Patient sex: M
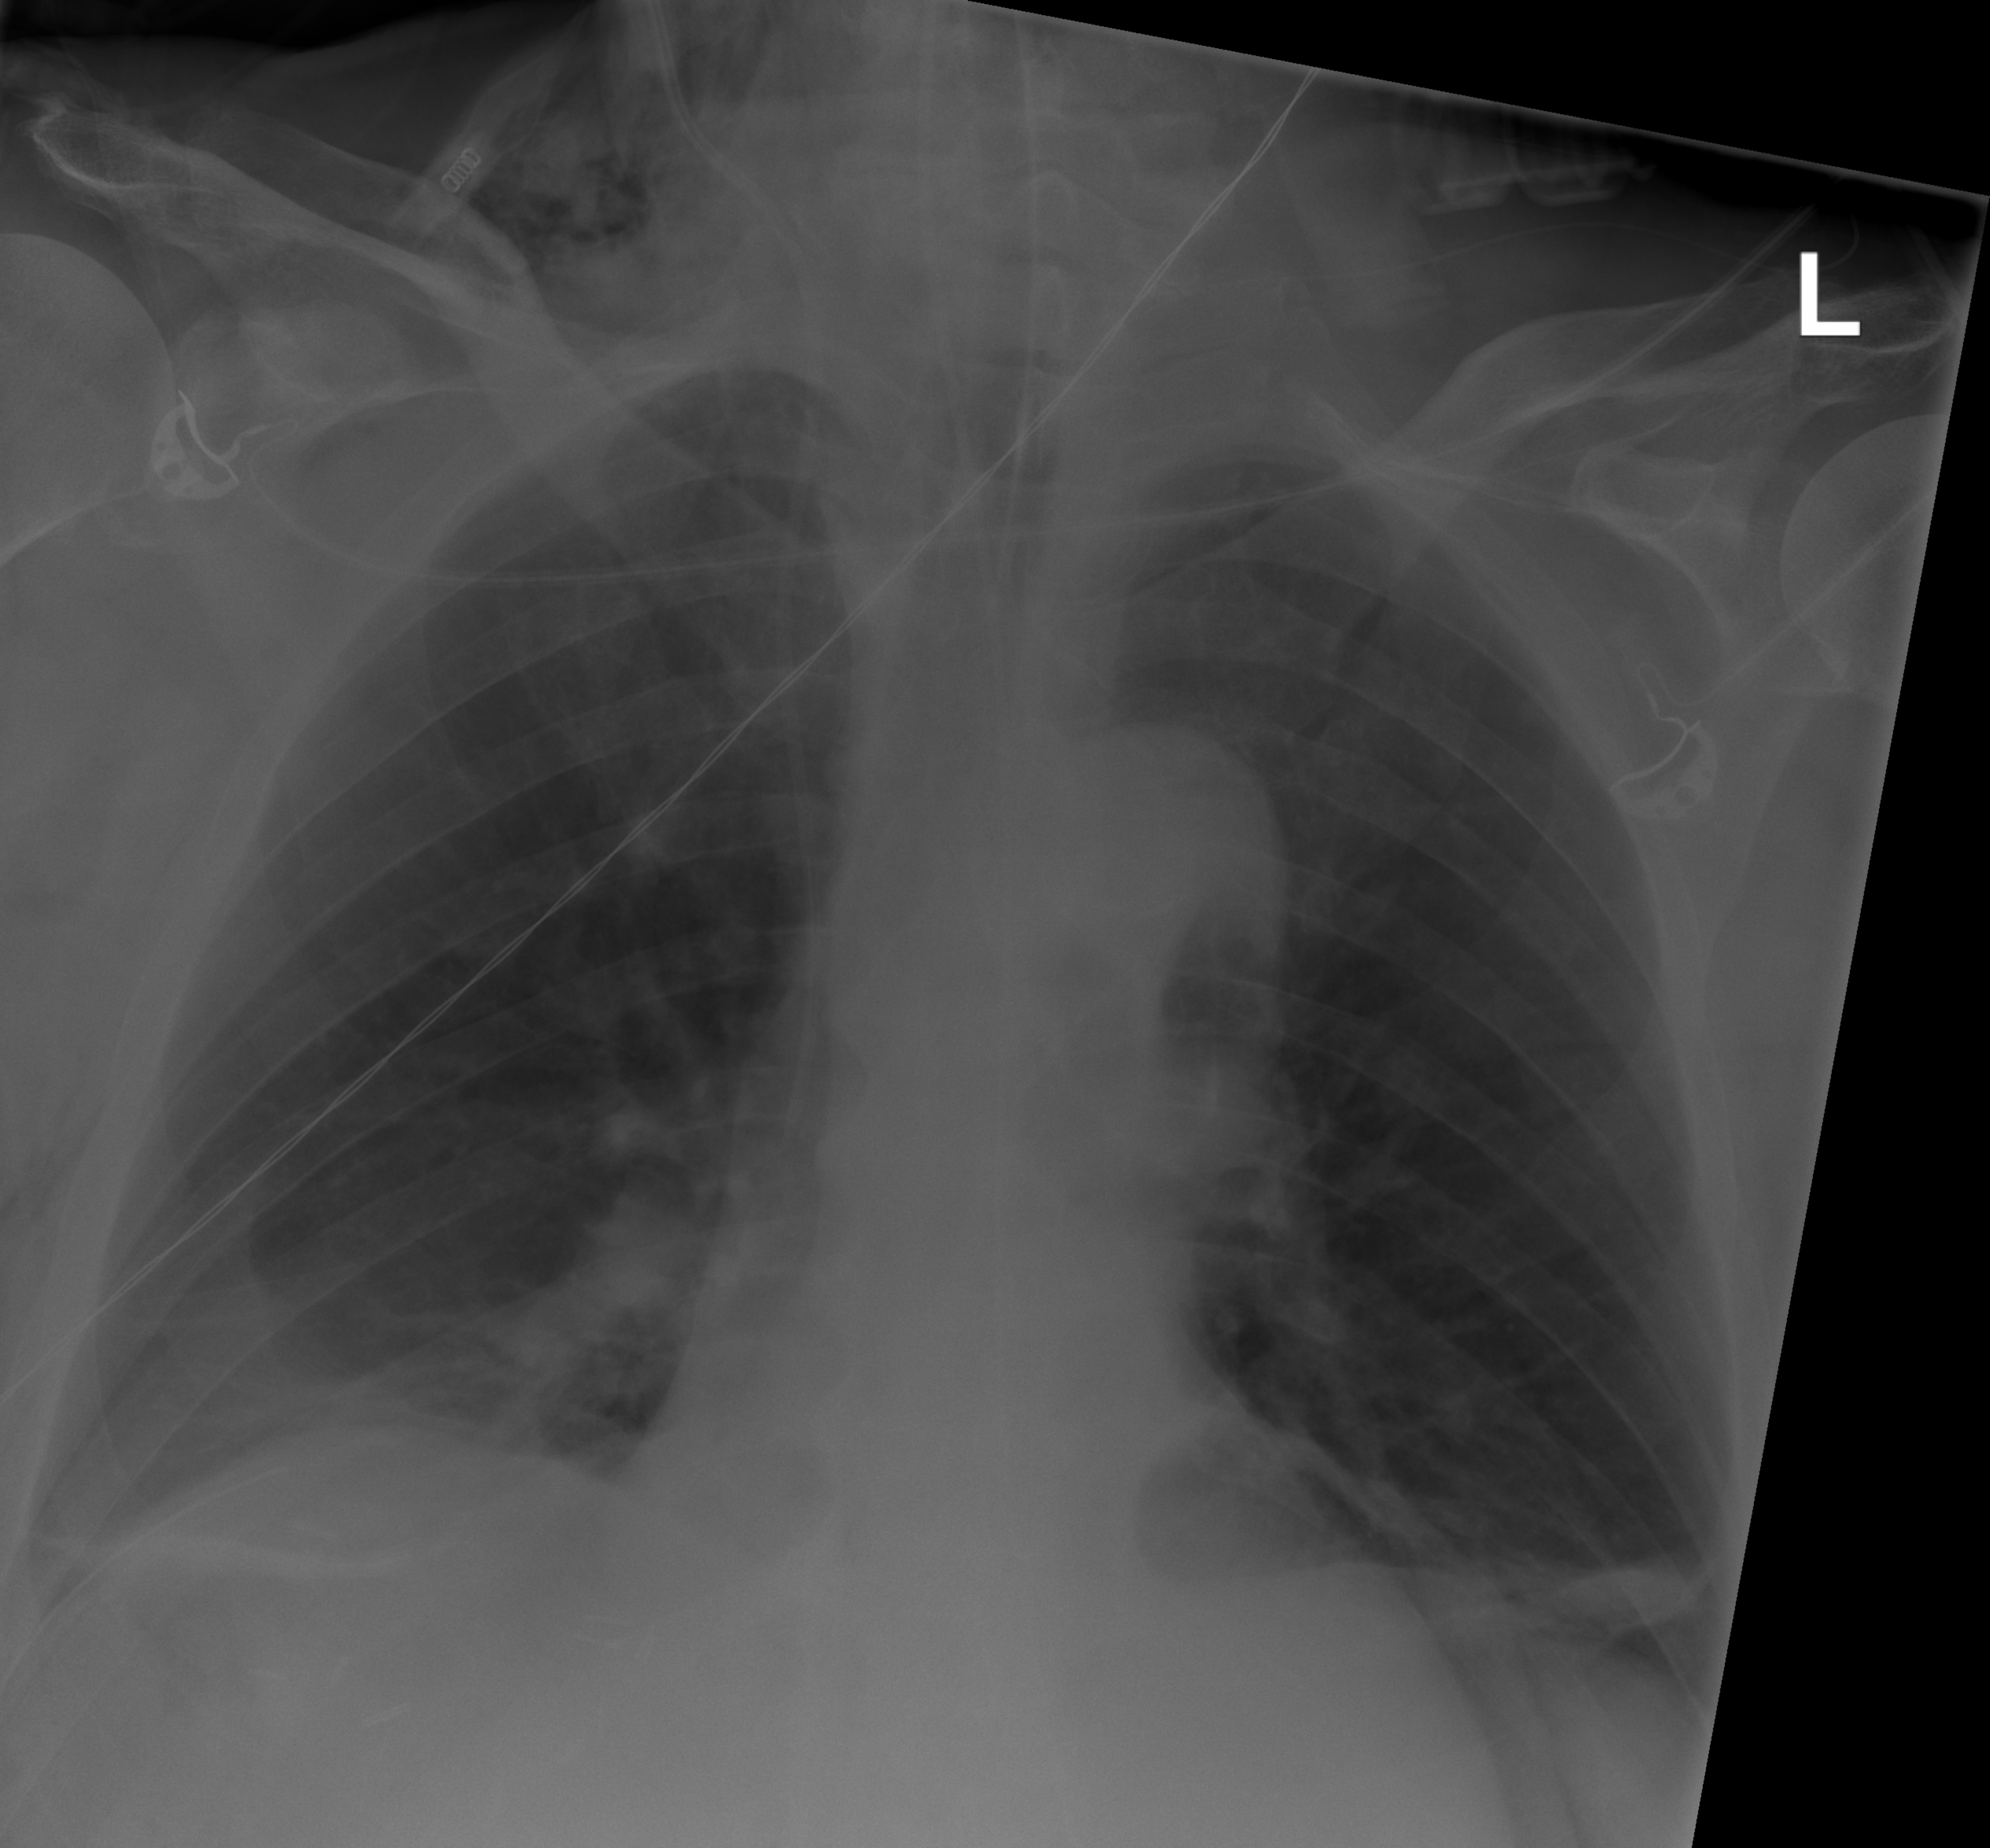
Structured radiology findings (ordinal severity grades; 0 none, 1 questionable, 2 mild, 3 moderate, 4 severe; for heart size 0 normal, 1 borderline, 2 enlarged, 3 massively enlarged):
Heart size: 0
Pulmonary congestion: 0
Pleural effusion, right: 1
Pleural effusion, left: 1
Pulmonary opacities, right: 0
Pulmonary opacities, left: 0
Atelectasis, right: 2
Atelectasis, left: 2